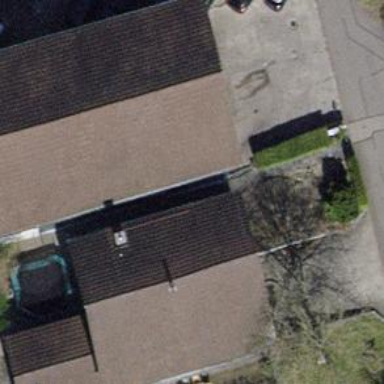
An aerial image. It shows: Building with tile roof.